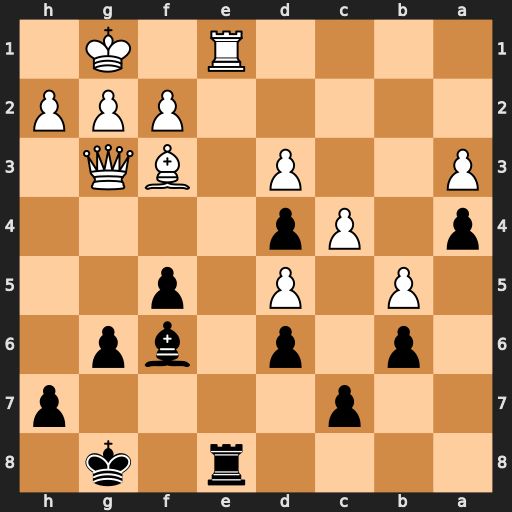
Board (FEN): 4r1k1/2p4p/1p1p1bp1/1P1P1p2/p1Pp4/P2P1BQ1/5PPP/4R1K1
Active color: b
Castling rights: -
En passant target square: -
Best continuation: Rxe1#